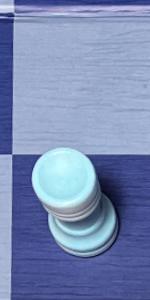
Label: Rook_White